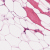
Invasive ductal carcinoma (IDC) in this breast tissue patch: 0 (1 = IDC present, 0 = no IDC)